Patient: sex M, age 66
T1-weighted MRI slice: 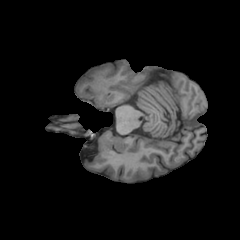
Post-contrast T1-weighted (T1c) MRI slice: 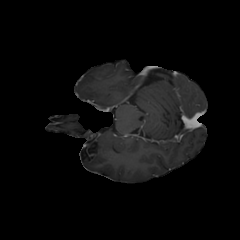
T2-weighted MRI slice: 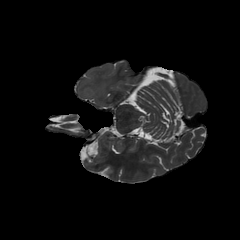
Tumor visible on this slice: yes
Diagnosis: Glioblastoma, IDH-wildtype
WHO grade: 4